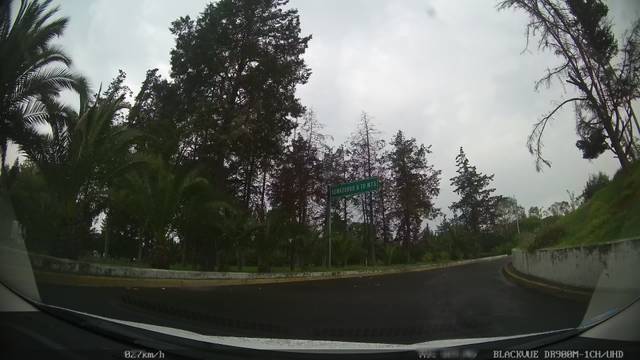
Region: Mexico
Coordinates: 19.418, -99.193